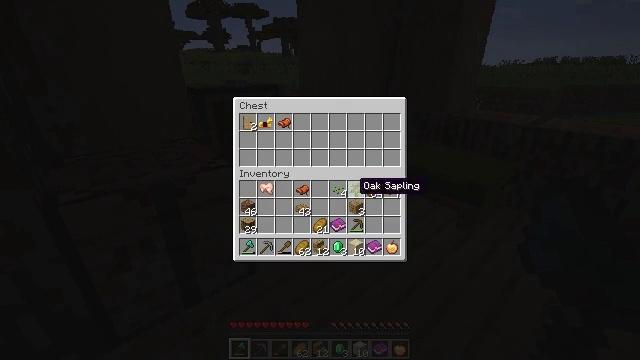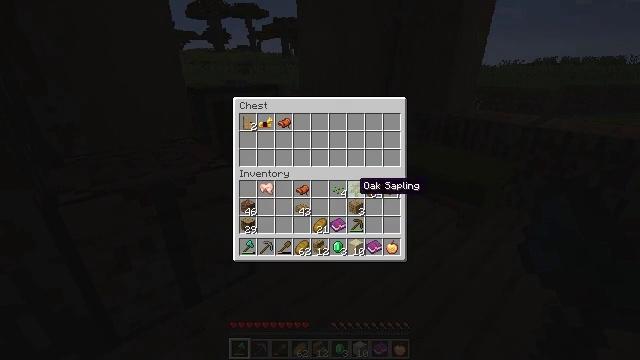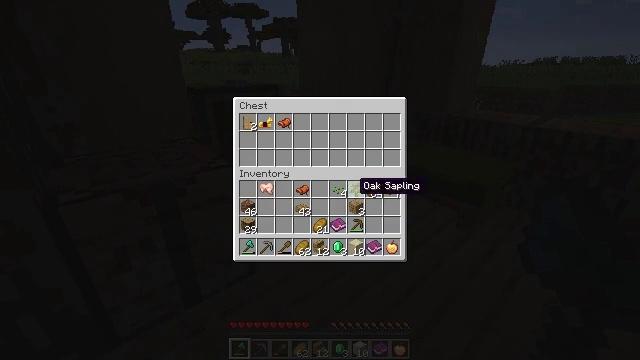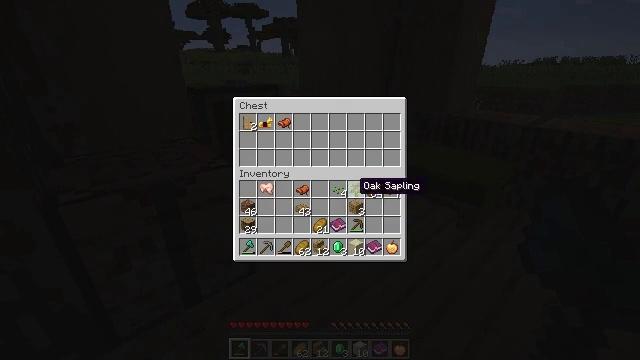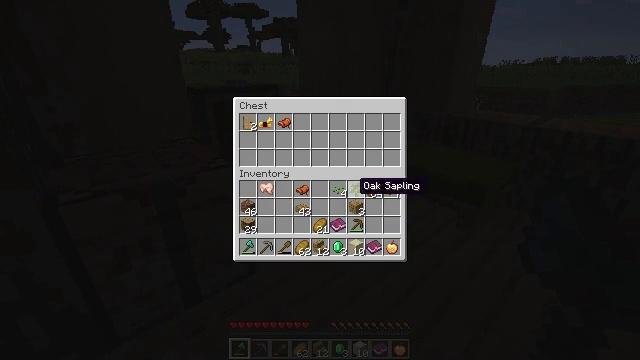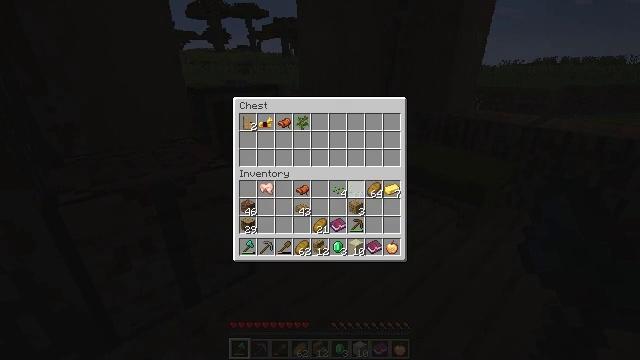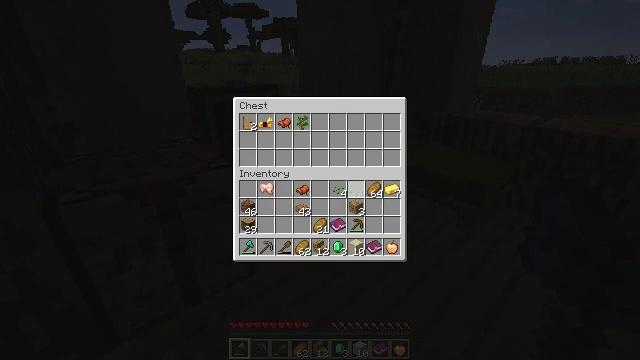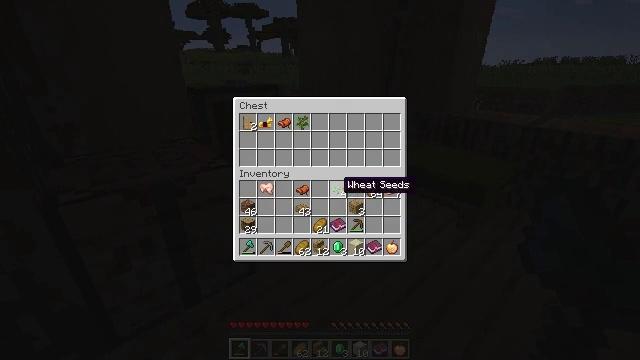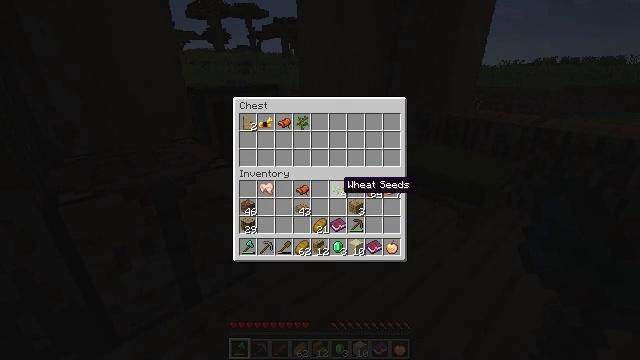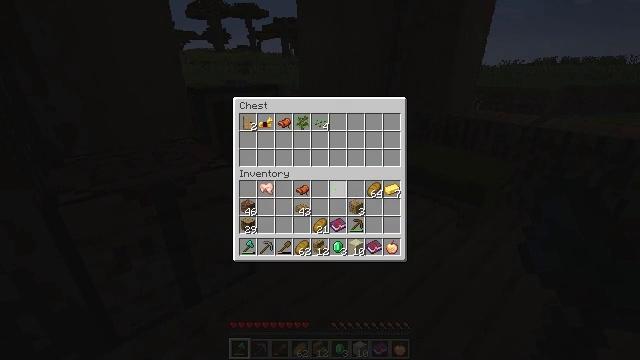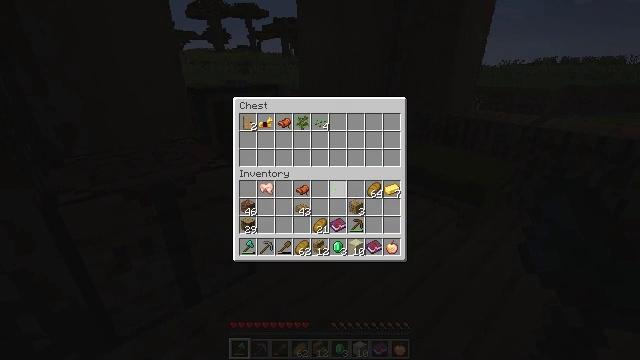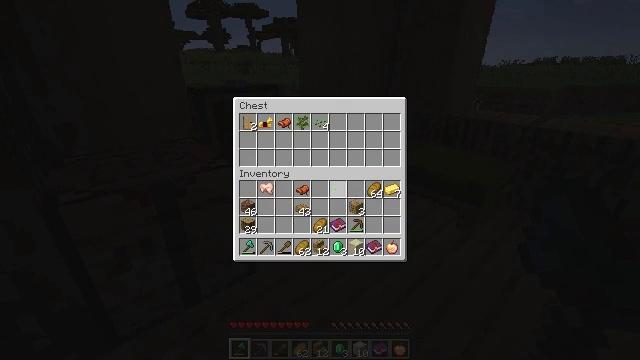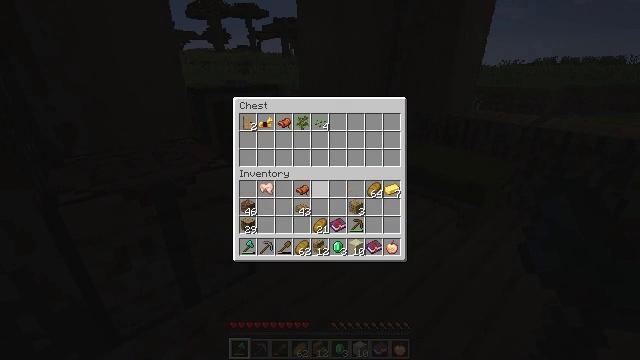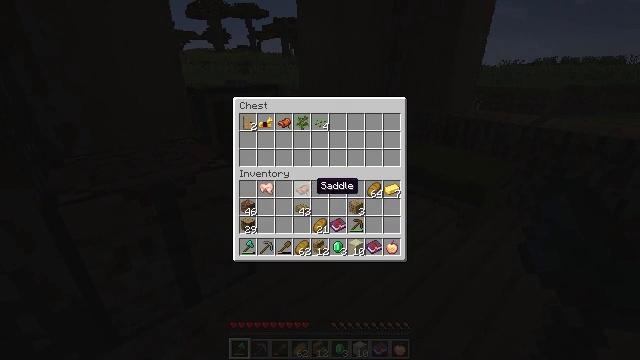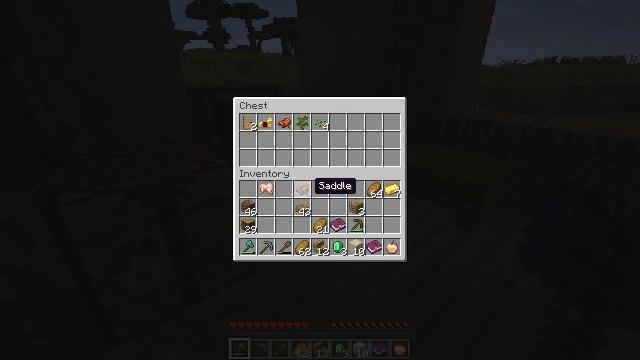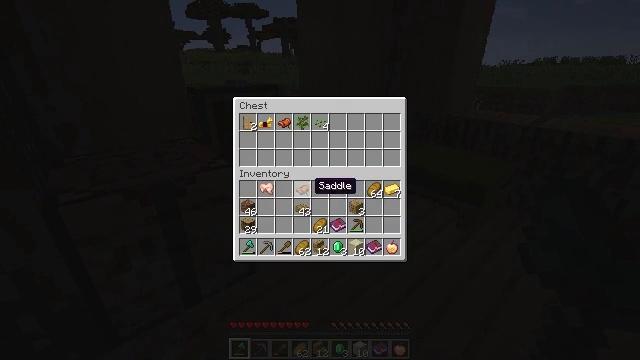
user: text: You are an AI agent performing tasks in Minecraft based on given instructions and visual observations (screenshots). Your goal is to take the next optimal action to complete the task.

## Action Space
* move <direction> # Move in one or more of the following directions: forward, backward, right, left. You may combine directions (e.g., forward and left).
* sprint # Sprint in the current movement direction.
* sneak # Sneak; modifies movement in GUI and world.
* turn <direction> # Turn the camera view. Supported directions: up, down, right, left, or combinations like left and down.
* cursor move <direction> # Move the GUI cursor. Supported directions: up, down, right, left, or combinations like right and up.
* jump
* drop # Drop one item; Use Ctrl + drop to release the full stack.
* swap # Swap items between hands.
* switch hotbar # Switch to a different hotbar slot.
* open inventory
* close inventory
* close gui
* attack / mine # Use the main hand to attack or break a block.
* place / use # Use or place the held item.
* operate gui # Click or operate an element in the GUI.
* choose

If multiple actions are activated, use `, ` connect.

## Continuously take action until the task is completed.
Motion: motion action
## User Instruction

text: Combine gold ingots to make golden leggings.
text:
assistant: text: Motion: sneak
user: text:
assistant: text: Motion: sneak
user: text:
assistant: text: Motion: sneak
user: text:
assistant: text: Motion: sneak
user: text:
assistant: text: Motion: sneak, operate gui
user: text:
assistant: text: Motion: sneak, operate gui
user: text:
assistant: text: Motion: sneak, cursor move left, operate gui
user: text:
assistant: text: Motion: sneak
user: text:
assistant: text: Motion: sneak, operate gui
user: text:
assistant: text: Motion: sneak, operate gui
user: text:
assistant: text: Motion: sneak
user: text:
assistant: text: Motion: sneak, cursor move left
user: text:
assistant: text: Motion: sneak, cursor move left
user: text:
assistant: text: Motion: sneak
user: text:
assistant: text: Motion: sneak
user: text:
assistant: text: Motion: sneak
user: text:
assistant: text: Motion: sneak
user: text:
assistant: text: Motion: sneak, cursor move down
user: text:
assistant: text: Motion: sneak
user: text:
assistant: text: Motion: sneak
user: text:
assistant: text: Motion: sneak
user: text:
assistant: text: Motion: sneak
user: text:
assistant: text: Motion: sneak
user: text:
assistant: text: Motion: sneak
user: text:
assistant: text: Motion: sneak, operate gui
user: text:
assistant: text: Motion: sneak, cursor move right, operate gui
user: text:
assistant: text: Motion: sneak, cursor move right and down
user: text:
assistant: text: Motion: sneak, cursor move right
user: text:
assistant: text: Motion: sneak
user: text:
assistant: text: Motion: sneak